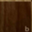
Piece: xx